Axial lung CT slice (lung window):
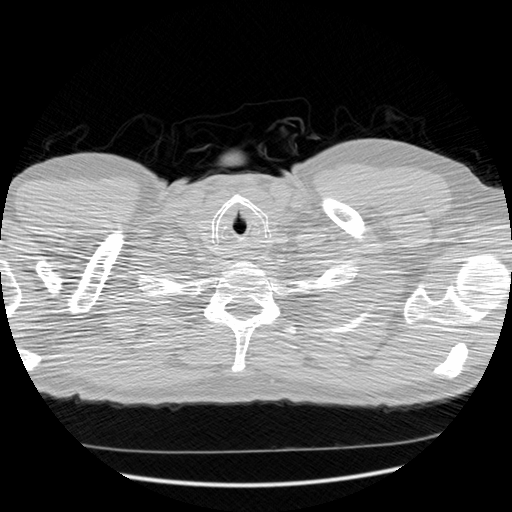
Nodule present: no